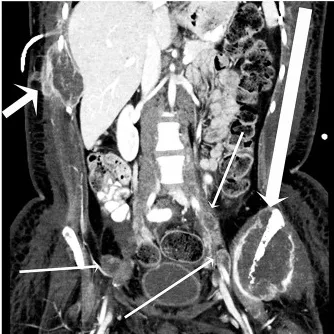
A 17-year-old female with H3F3A G34R mutated infiltrative glioma. A coronal image from a CT of the abdomen and pelvis with contrast in soft tissue window.
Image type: radiology (ct)